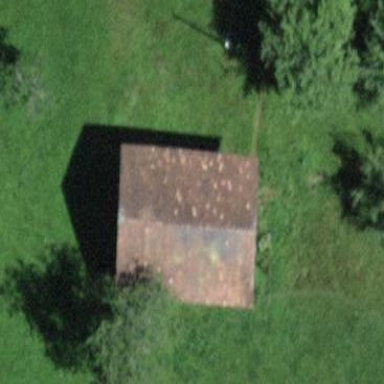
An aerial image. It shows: Rural barn.